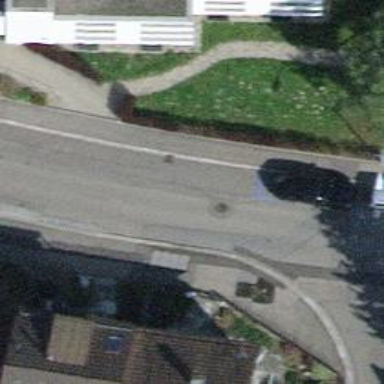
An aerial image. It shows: Asphalt footpath with unmarked crossing.